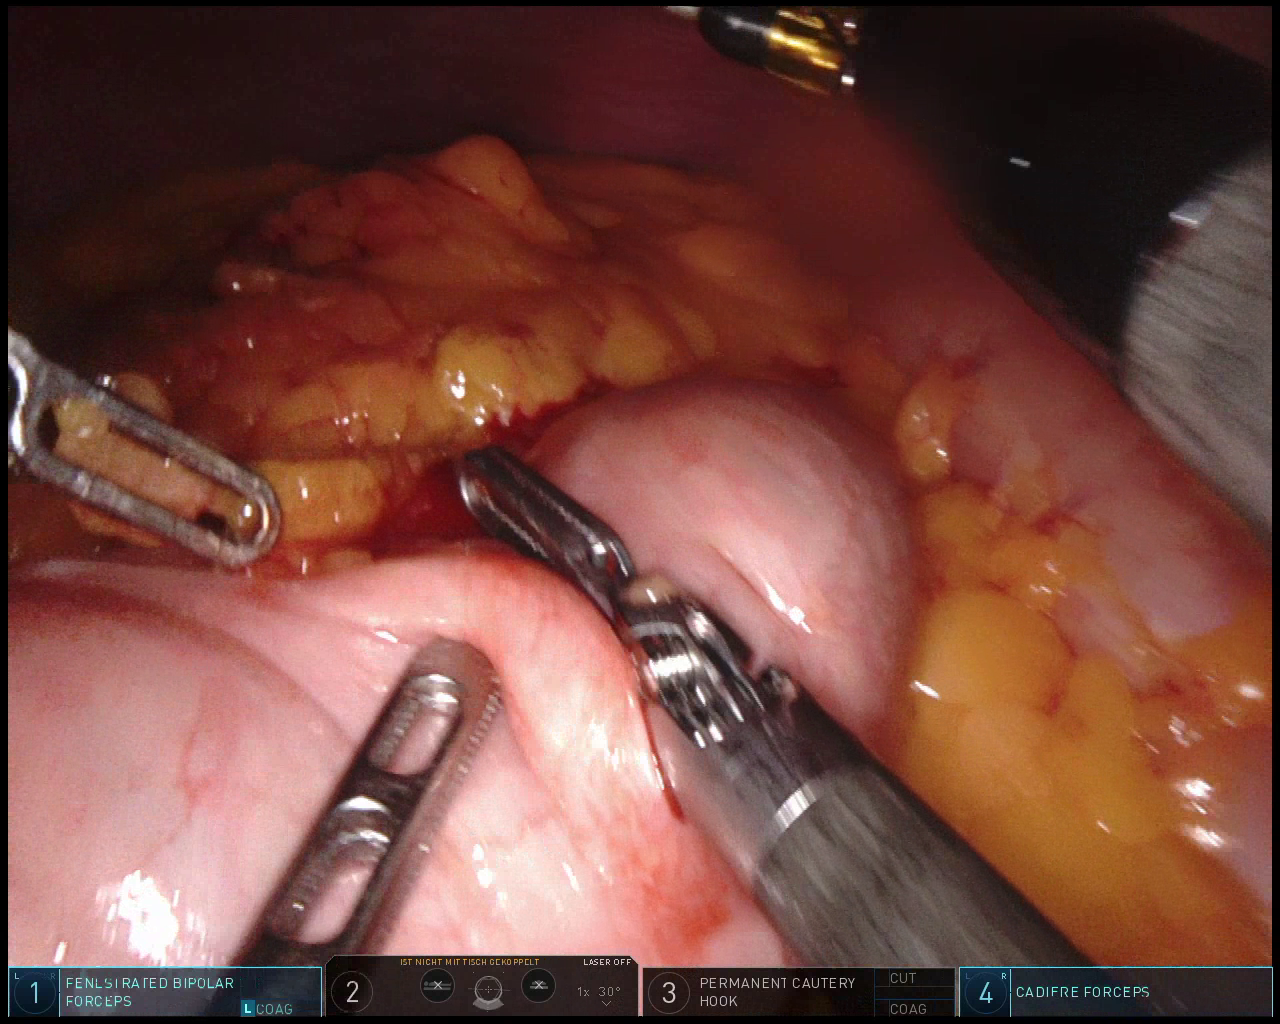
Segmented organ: colon
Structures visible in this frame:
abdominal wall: yes
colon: yes
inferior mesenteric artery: no
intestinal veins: no
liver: no
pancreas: no
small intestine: no
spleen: no
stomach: no
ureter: no
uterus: no
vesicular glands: no